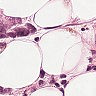
Metastatic tissue present: yes